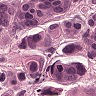
Metastatic tissue present: yes